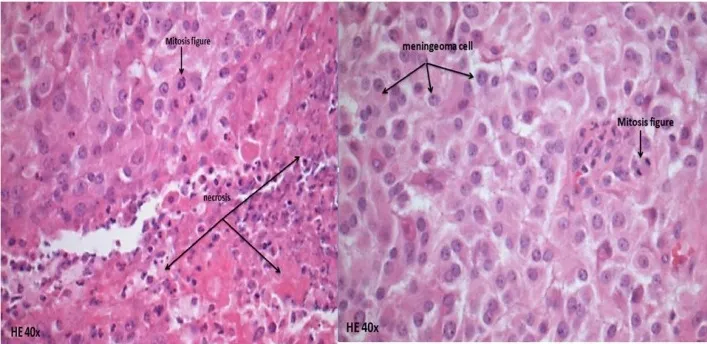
Histology staining of a biopsy of the solid intrathoracal lesion showing the same morphology as the intracranial meningioma. . A: A specimen (HE-stained, 40x) showing histological resemblance between the intrathoracal lesion and the intracranial meningioma.
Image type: pathology (h&e)